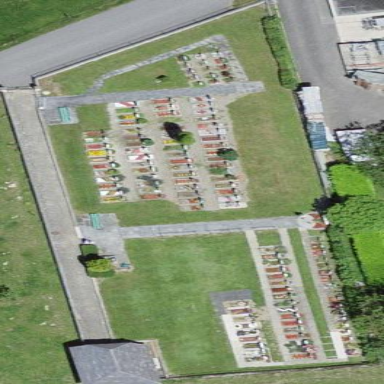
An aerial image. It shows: Cemetery.